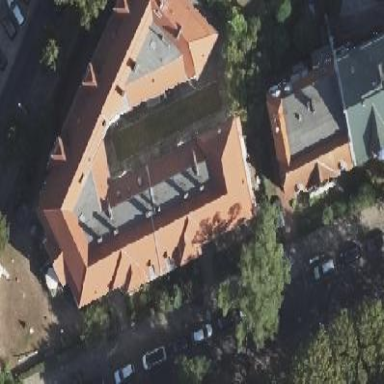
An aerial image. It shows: Charming apartments building with mansard roof design.